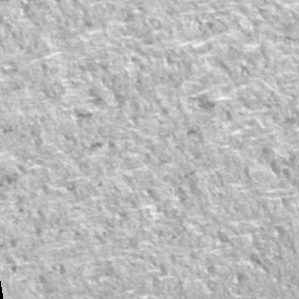
Label: frost